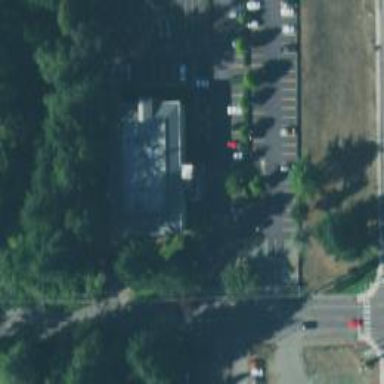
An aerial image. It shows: Healthcare clinic.